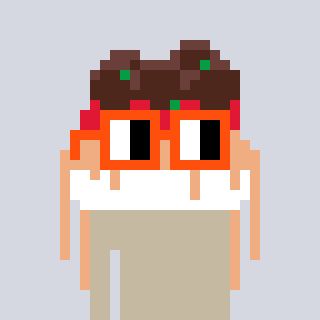
a pixel art character with square orange glasses, a spaghetti-shaped head and a orange-colored body on a cool background